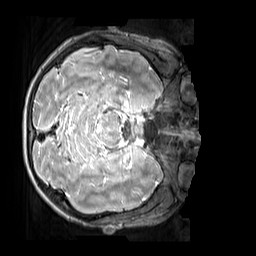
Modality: T2w
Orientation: axial
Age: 11
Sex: male
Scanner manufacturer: siemens
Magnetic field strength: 3 T
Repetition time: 3.2 s
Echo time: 0.408 s